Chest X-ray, PA view. Patient: 69 years old, sex M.
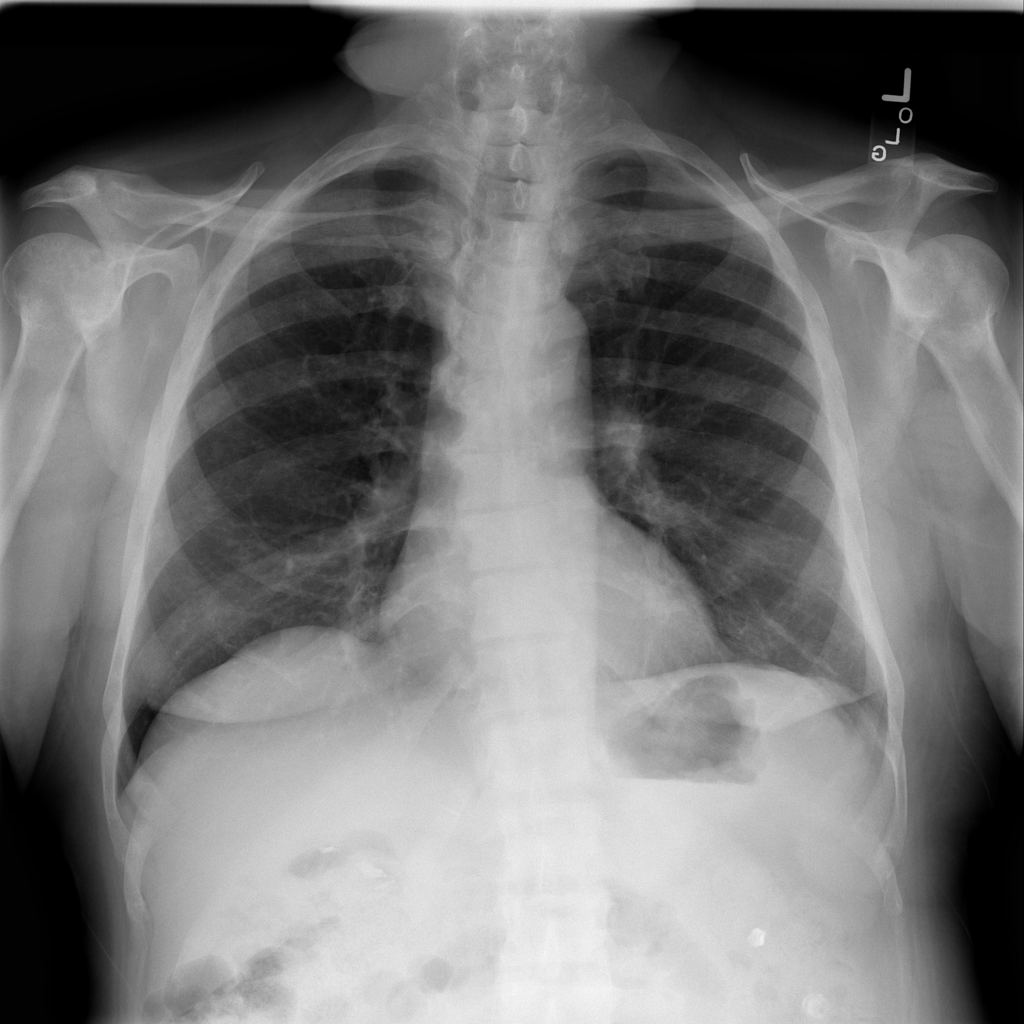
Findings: No Finding